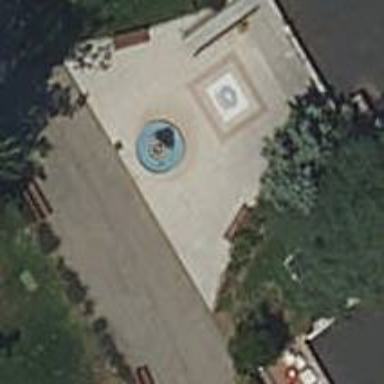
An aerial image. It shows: Fountain.